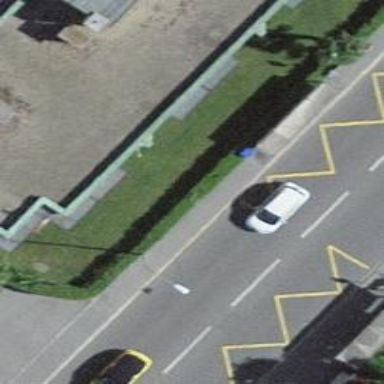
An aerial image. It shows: Bus stop with sheltered platform for public transport.